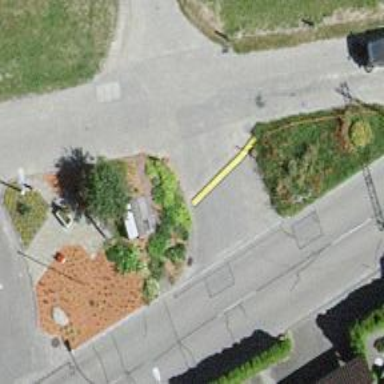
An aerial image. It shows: Bench for seating.